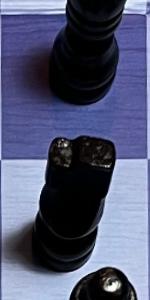
Label: Knight_Black